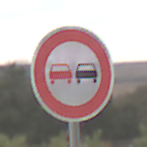
Verkehrszeichen: Ueberholverbot
Umgebung: Outdoor, Nature
Tageszeit: MorningAfternoon
Wetter: Overcast
Licht: Natural
Jahreszeit: NotSpecified
Kontrast: LowContrast